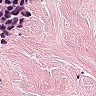
Metastatic tissue present: no